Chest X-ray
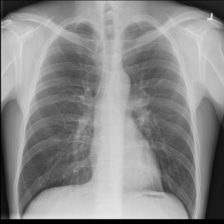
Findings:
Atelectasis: negative
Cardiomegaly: negative
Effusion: negative
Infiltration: positive
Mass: negative
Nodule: negative
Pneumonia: negative
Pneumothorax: negative
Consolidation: negative
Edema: negative
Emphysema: negative
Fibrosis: negative
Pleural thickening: negative
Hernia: negative